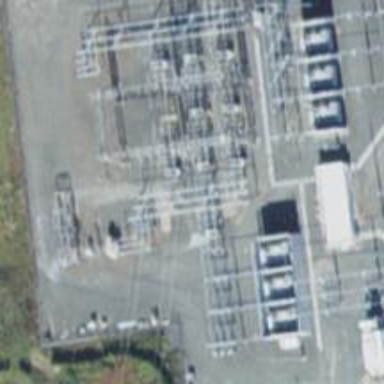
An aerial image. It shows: Switch for power supply.